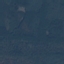
Land use / land cover: Forest